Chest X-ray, AP view. Patient: 58 years old, sex F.
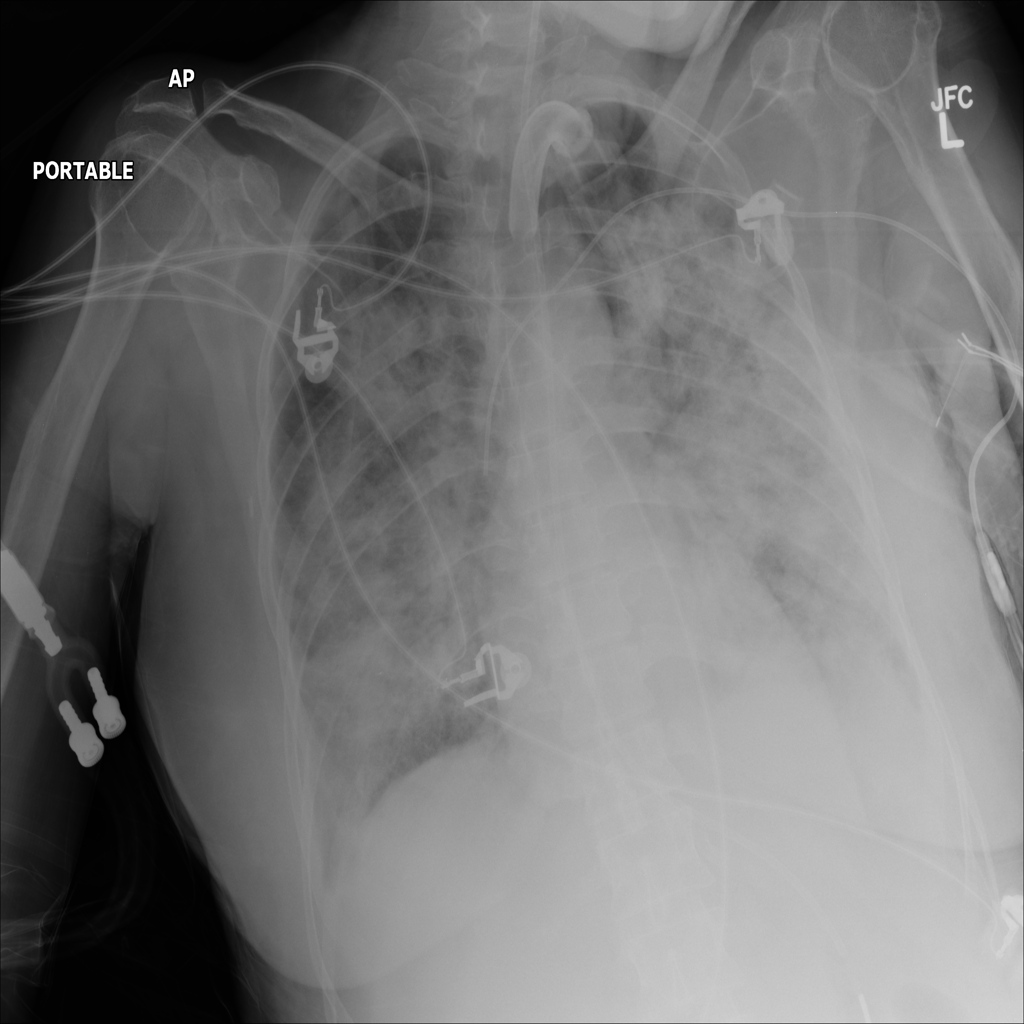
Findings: Infiltration